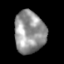
Tissue: skin
Cell type: Epithelial cells
Senescence score: 0.2587
Nuclear area (px): 1281
Mean DAPI intensity: 147.696